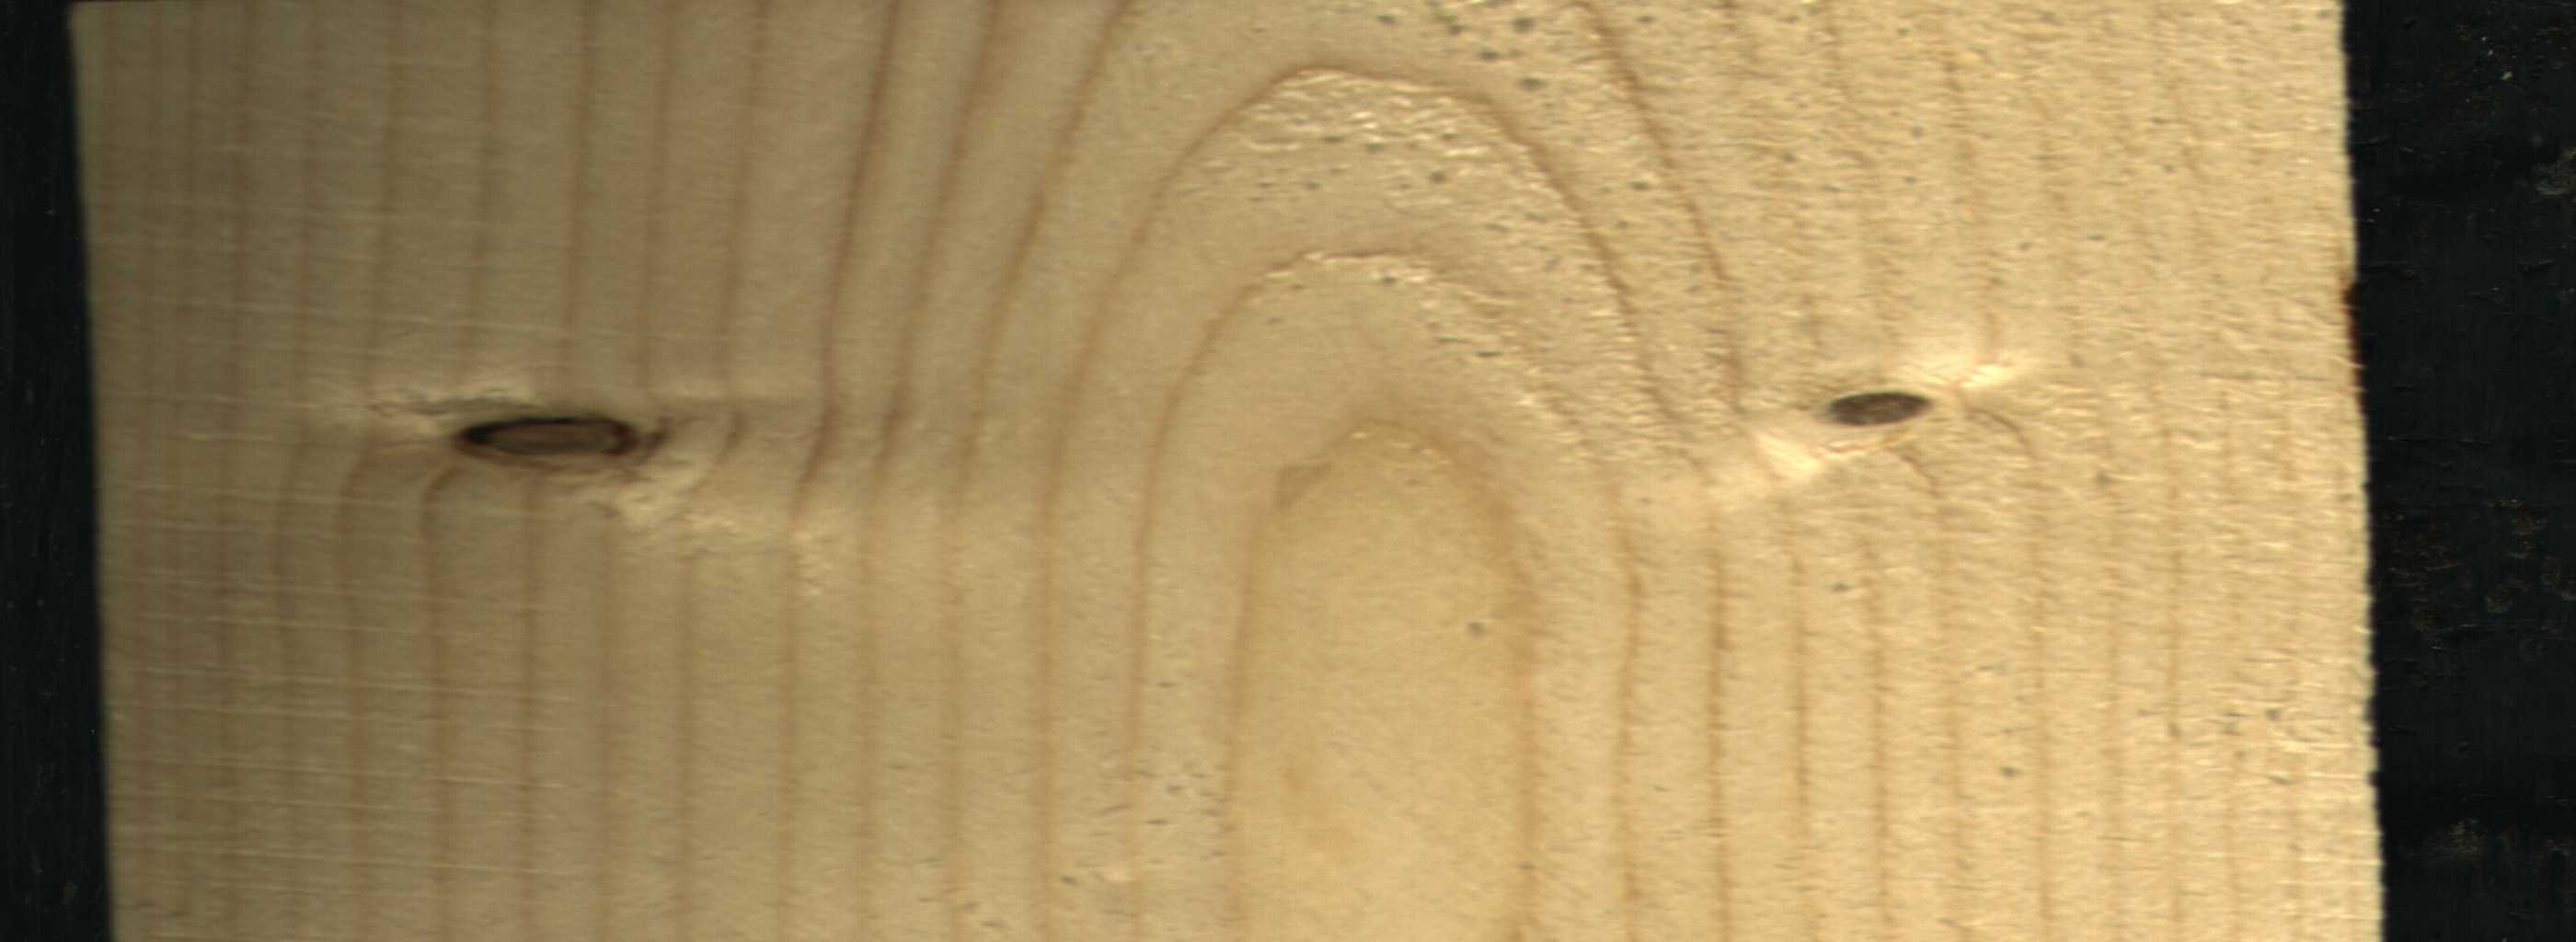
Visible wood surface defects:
Dead_Knot
Live_Knot